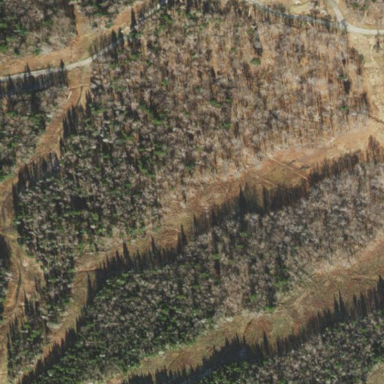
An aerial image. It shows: Backcountry downhill skiing track in the woodland.